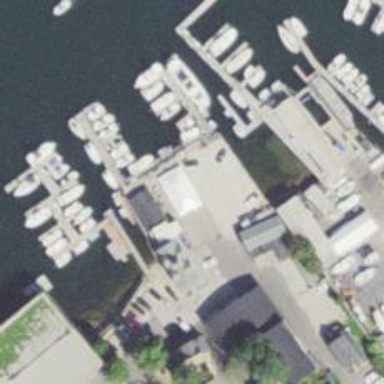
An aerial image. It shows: Marina on leisure land.